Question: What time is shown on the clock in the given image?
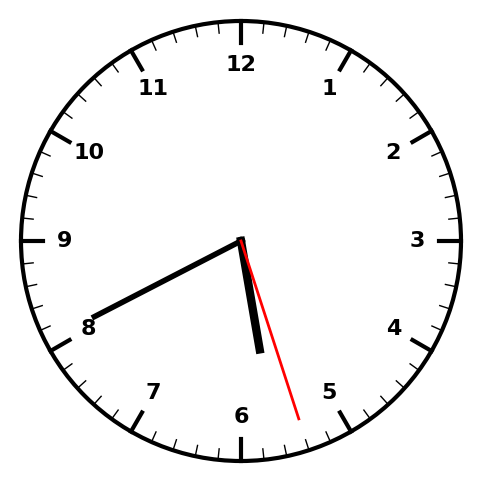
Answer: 05:40:27